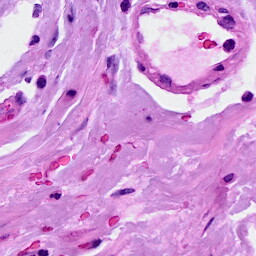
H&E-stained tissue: Breast